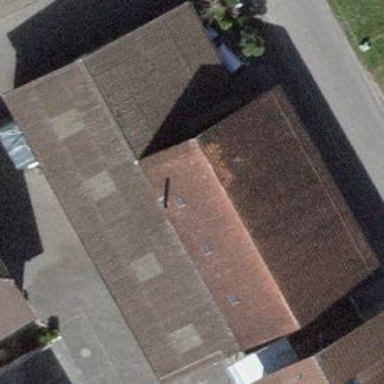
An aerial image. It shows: Shed building.